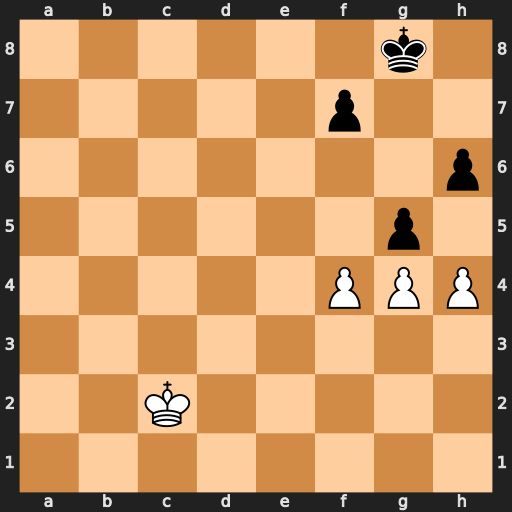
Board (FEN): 6k1/5p2/7p/6p1/5PPP/8/2K5/8
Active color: w
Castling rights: -
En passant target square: -
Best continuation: fxg5 hxg5 h5